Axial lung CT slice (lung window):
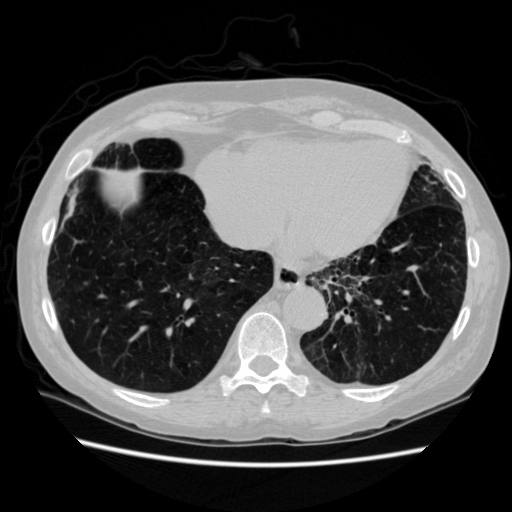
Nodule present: no